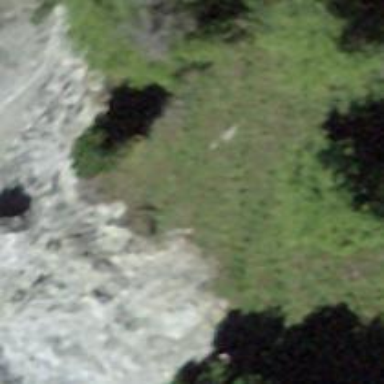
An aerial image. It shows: Natural cliff.